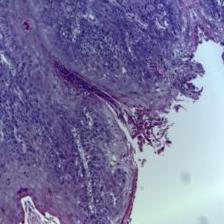
Diagnosis: OSCC